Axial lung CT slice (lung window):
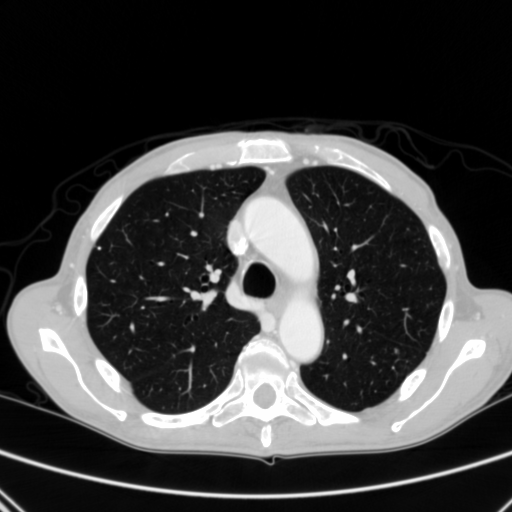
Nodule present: yes
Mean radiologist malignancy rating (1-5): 1